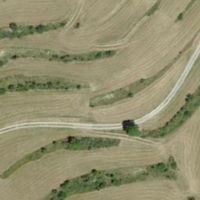
EUNIS habitat code: 26
Species observed at this site:
Melampyrum arvense